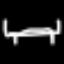
Label: bed